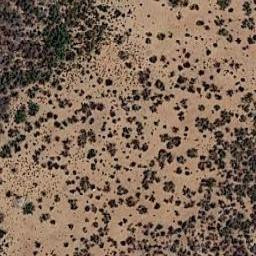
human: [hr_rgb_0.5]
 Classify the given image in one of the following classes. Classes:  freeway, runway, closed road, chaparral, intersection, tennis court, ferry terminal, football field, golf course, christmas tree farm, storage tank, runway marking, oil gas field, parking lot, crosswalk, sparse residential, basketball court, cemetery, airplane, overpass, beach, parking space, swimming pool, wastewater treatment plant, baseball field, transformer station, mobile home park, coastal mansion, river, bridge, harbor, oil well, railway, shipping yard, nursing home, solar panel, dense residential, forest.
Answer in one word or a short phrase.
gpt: chaparral